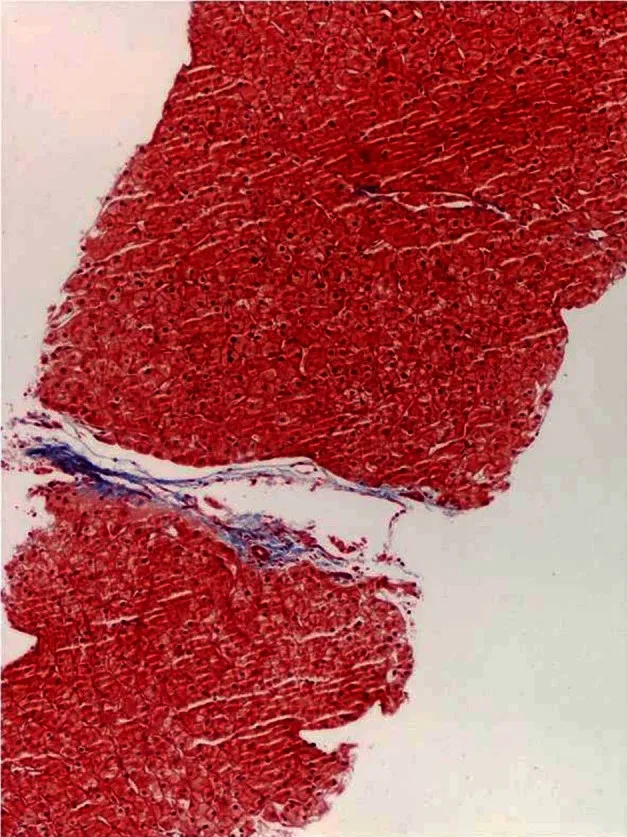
Liver biopsy showed hypocellular fibrous septa.
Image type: pathology (immunostaining)